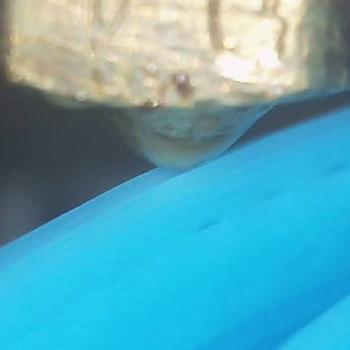
Flow rate: 66%